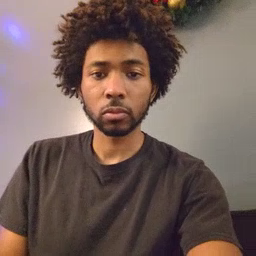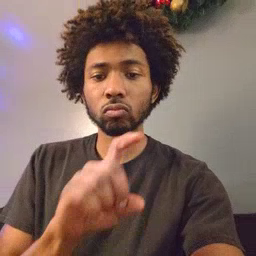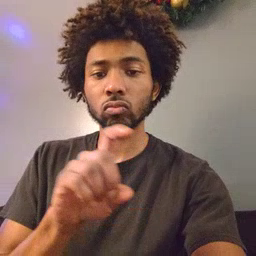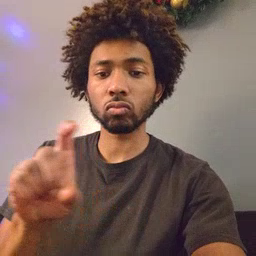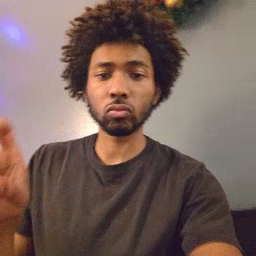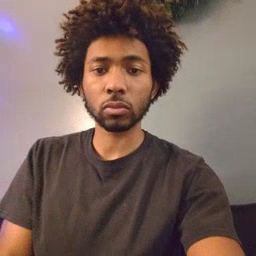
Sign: closet